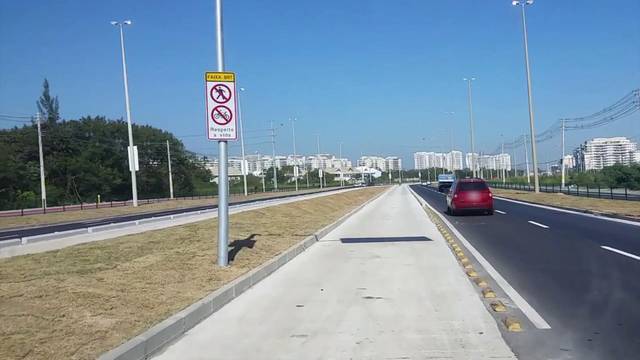
Region: Brazil
Coordinates: -22.995, -43.424